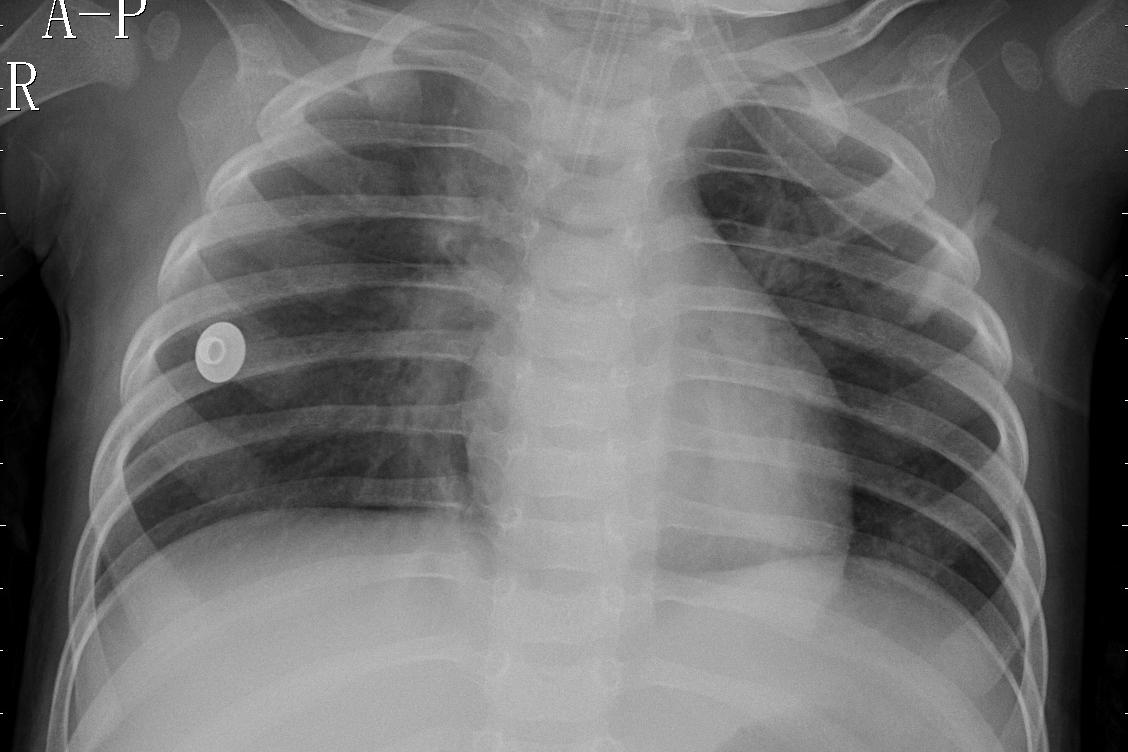
Diagnosis: PNEUMONIA